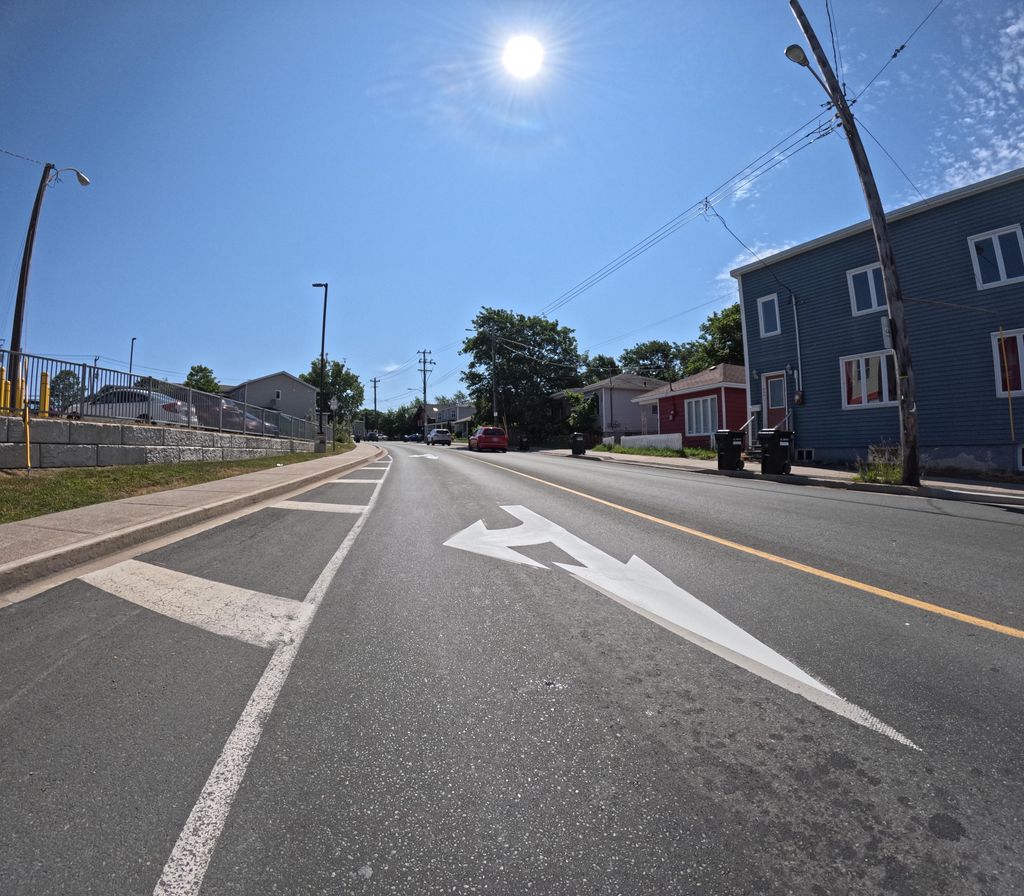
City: st_johns